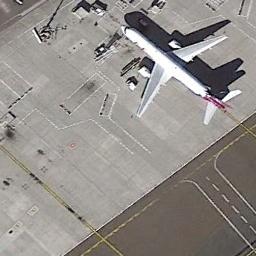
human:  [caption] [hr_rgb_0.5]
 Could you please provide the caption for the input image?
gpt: A plane with the red mark parked on the airport with some white marks .

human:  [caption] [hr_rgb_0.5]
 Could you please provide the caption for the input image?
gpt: There is an airplane parked on the runway .

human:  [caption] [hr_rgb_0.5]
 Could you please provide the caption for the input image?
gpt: A white plane parked on the white ground .

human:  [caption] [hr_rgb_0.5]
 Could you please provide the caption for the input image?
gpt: An airplane parked in an open area with many containers next to it .

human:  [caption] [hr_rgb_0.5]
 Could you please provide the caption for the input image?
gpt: There is an airplane in the parking lot .